Question: I created a transporter class to send emails:
'''
export class MailTransporter {
receiver: string;
private transporter: Transporter;
constructor(receiver: string) {
this.receiver = receiver;
this.transporter = this.getTransporter();
}
private getTransporter() {
const { MAIL_USERNAME: user, MAIL_PASSWORD: pass, MAIL_HOST: host, MAIL_PORT: port } = process.env;
if (!user || !pass || !host || port) {
// NEXT LINE THROWS AN ERROR
throw new Error('Specify MAIL_USERNAME, MAIL_PASSWORD, MAIL_HOST and MAIL_PORT in .env');
}
const transporter = nodemailer.createTransport({
host,
port: Number(port),
secure: true,
auth: {
user,
pass,
},
});
return transporter;
}
public async sendMail(formValues: string) {
const values: FormValues = JSON.parse(formValues);
const message: SendMailOptions = {...};
await this.transporter.sendMail(message, (err, info) => {
if (err) {
throw err;
}
console.log('Email successfully sent. Info:
', info);
});
}
}
'''
And calling 'sendMail' function from within 'handler' function:
'''
export default async function Handler(req: NextApiRequest, res: NextApiResponse) {
const { body } = req;
try {
const response = await MessageTransporter.sendMail(body); //MessageTransporter is an instance of MailTransporter
res.status(200).json({ success: true, message: 'OK' });
} catch (error) {
res.json({ success: false, message: 'Could not send the message' });
}
}
'''
But the error thrown in 'MailTransporter' isn't being catched in 'Handler', instead I'm getting the error in my console
And in my browser I'm getting 500 error on my POST request.
Could you please explain what's going on there? Why the error isn't catched inside 'try catch' of 'handler'?
Also, I'm kinda new to js classes so if you have anything to say about class design, please do.
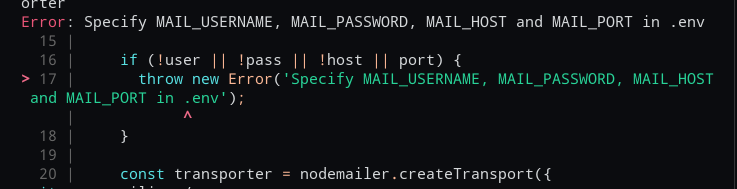
Answer: The call to 'getTransporter' is inside the constructor of 'MailTransporter', so you should be checking it at the invocation site where the instance of 'MessageTransporter' is getting created.